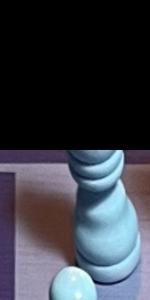
Label: Bishop_White